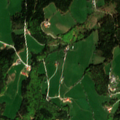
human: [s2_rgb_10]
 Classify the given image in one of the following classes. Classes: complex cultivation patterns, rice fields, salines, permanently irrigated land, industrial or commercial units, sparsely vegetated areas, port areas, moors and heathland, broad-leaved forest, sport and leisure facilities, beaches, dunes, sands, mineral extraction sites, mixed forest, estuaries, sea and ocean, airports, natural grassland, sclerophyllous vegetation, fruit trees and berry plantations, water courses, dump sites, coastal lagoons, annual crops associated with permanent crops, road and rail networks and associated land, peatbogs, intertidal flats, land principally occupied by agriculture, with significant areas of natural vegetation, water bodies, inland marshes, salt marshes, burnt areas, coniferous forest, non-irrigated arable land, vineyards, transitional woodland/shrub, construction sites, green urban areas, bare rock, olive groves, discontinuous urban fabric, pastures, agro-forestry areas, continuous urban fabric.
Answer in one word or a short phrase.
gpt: pastures, broad-leaved forest, mixed forest